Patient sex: F
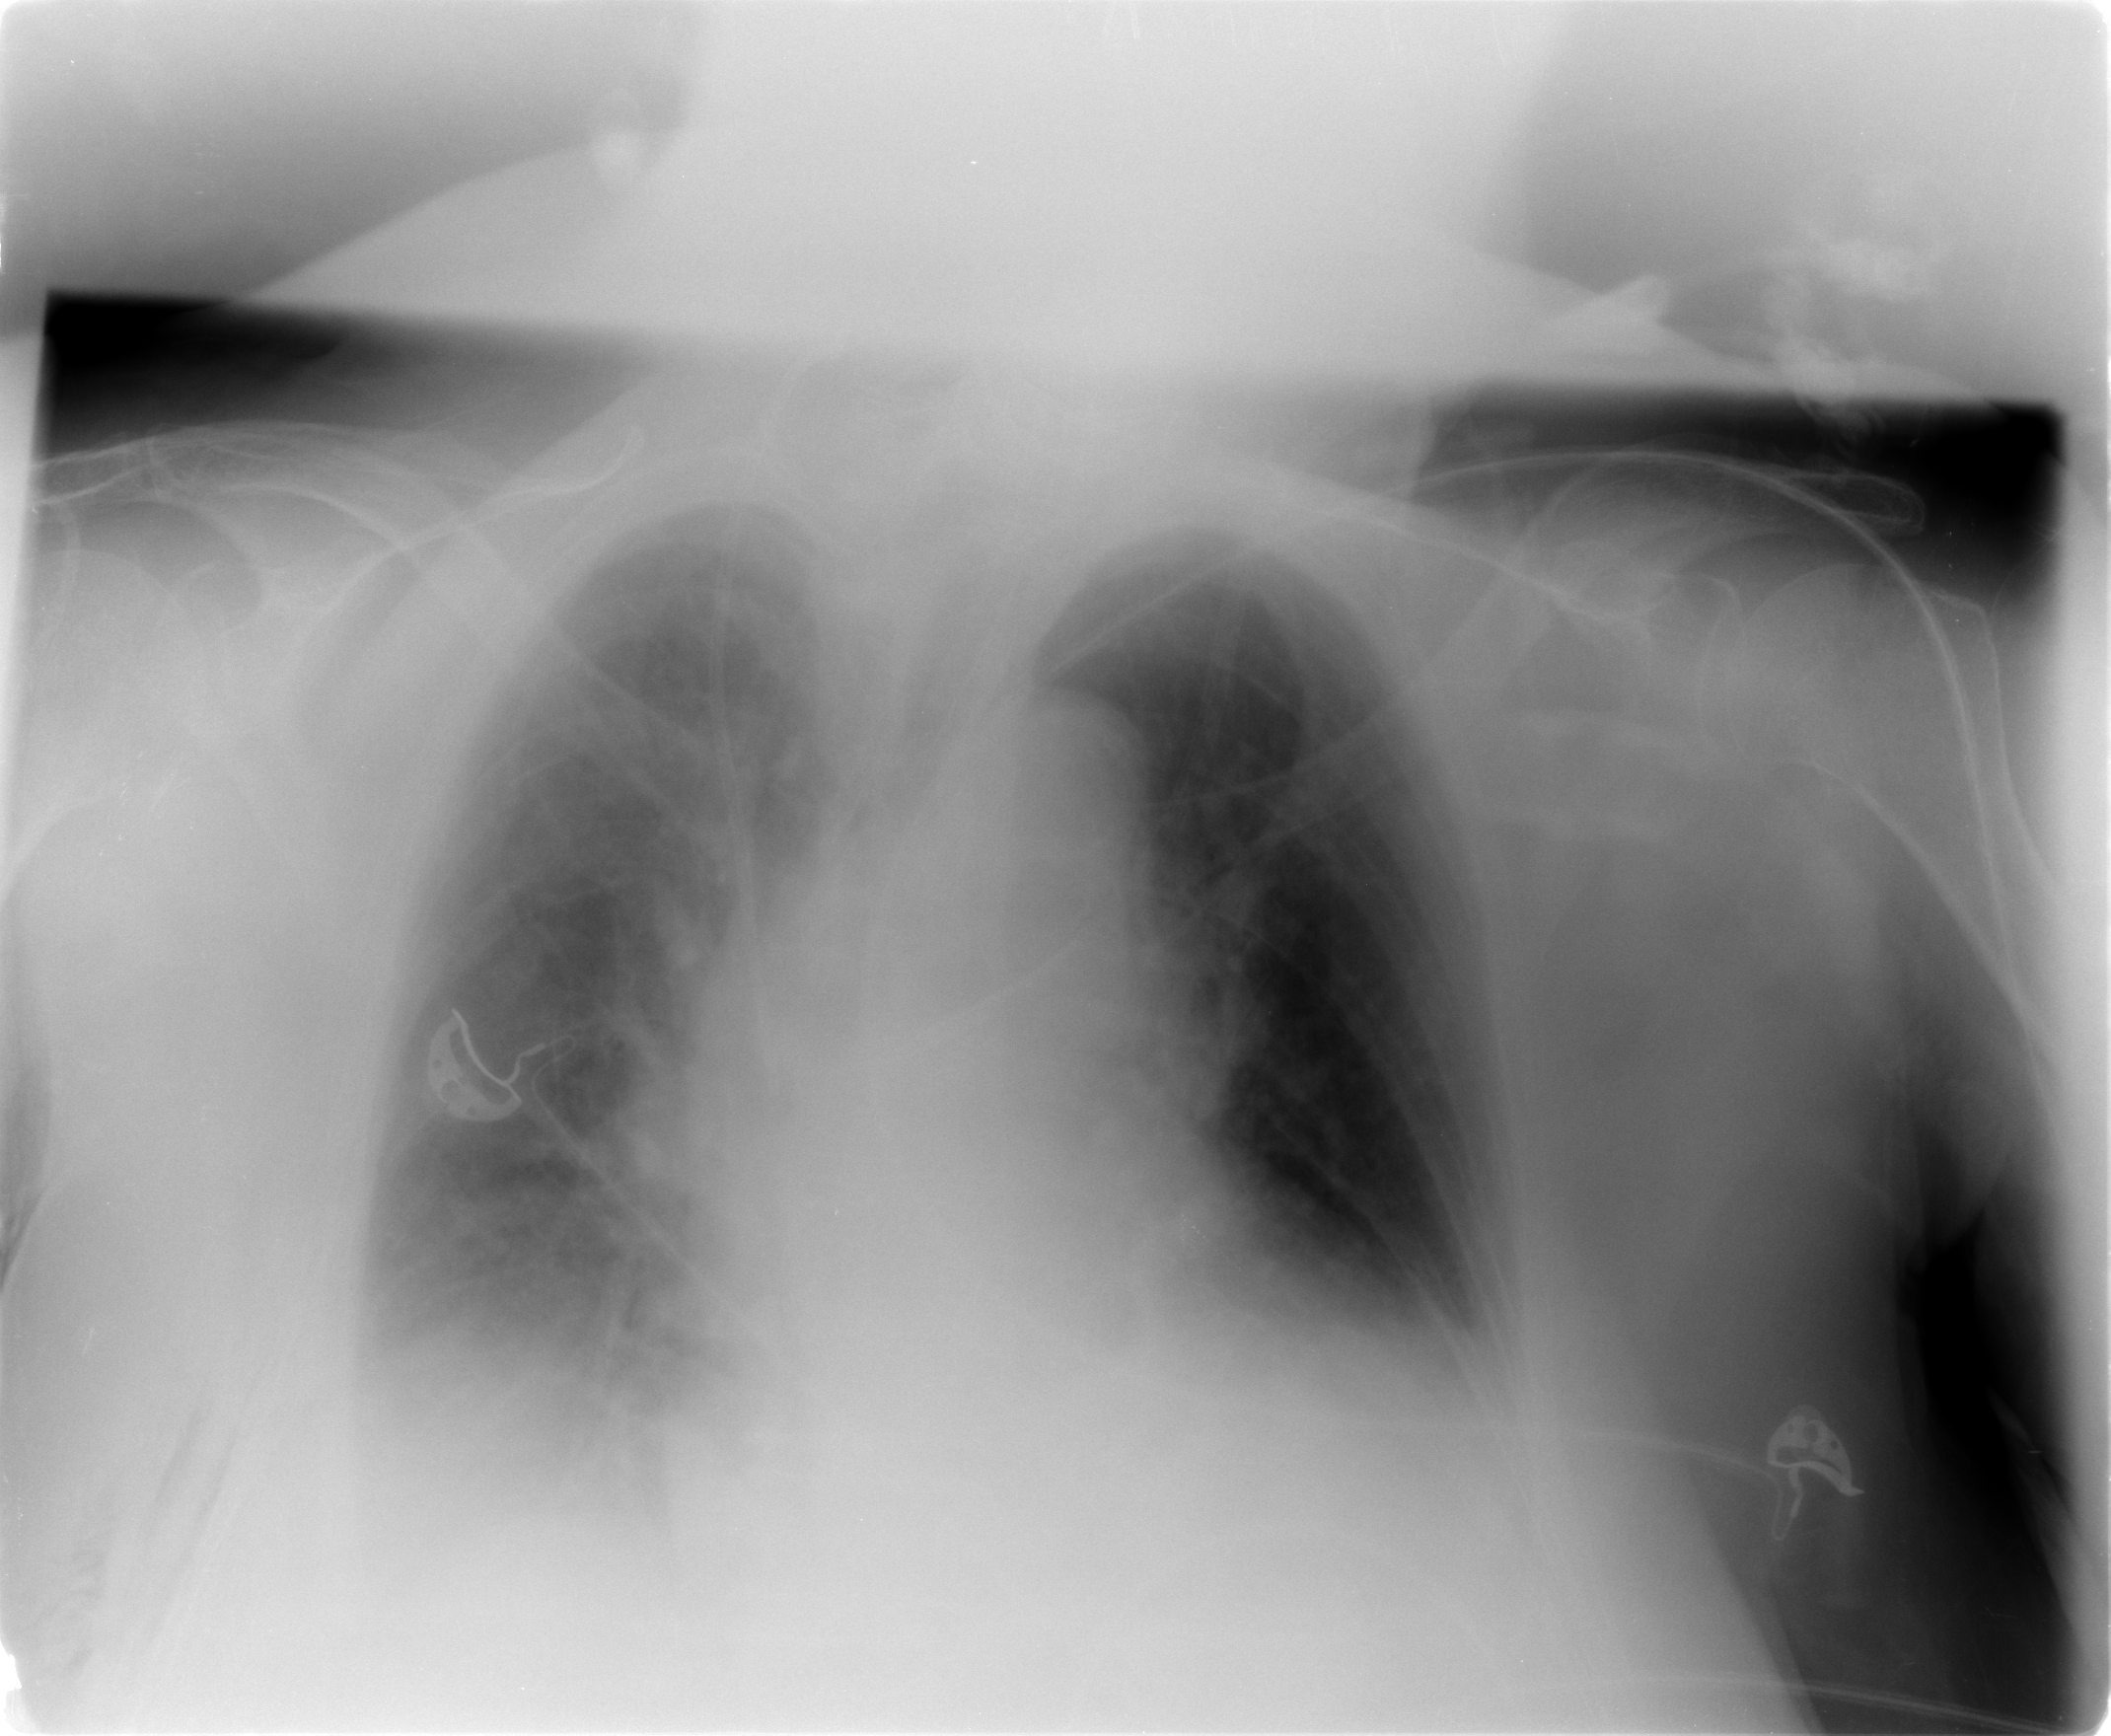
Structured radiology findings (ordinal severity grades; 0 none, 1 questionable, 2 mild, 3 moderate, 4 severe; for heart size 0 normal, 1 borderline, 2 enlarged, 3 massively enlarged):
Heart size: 2
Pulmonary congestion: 0
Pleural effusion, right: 2
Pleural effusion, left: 2
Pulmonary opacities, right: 0
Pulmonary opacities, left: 0
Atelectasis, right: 2
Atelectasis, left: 2